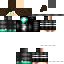
A male human skin with dark skin, wearing brown long hair dressed in a blue hoodie and black pants, featuring a closed mouth.